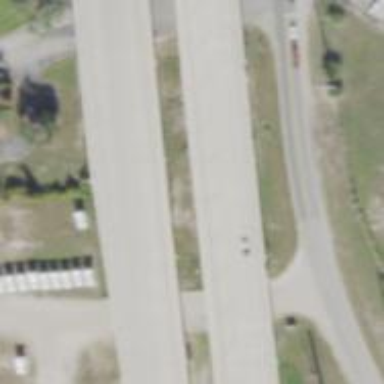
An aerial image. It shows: Motorway bridge.